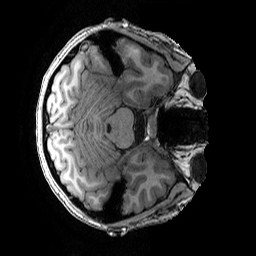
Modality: T1w
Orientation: axial
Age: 18
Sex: female
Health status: ill
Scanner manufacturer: ge
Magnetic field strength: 3 T
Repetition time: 0.007664 s
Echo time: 0.00342 s